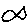
Label: fish